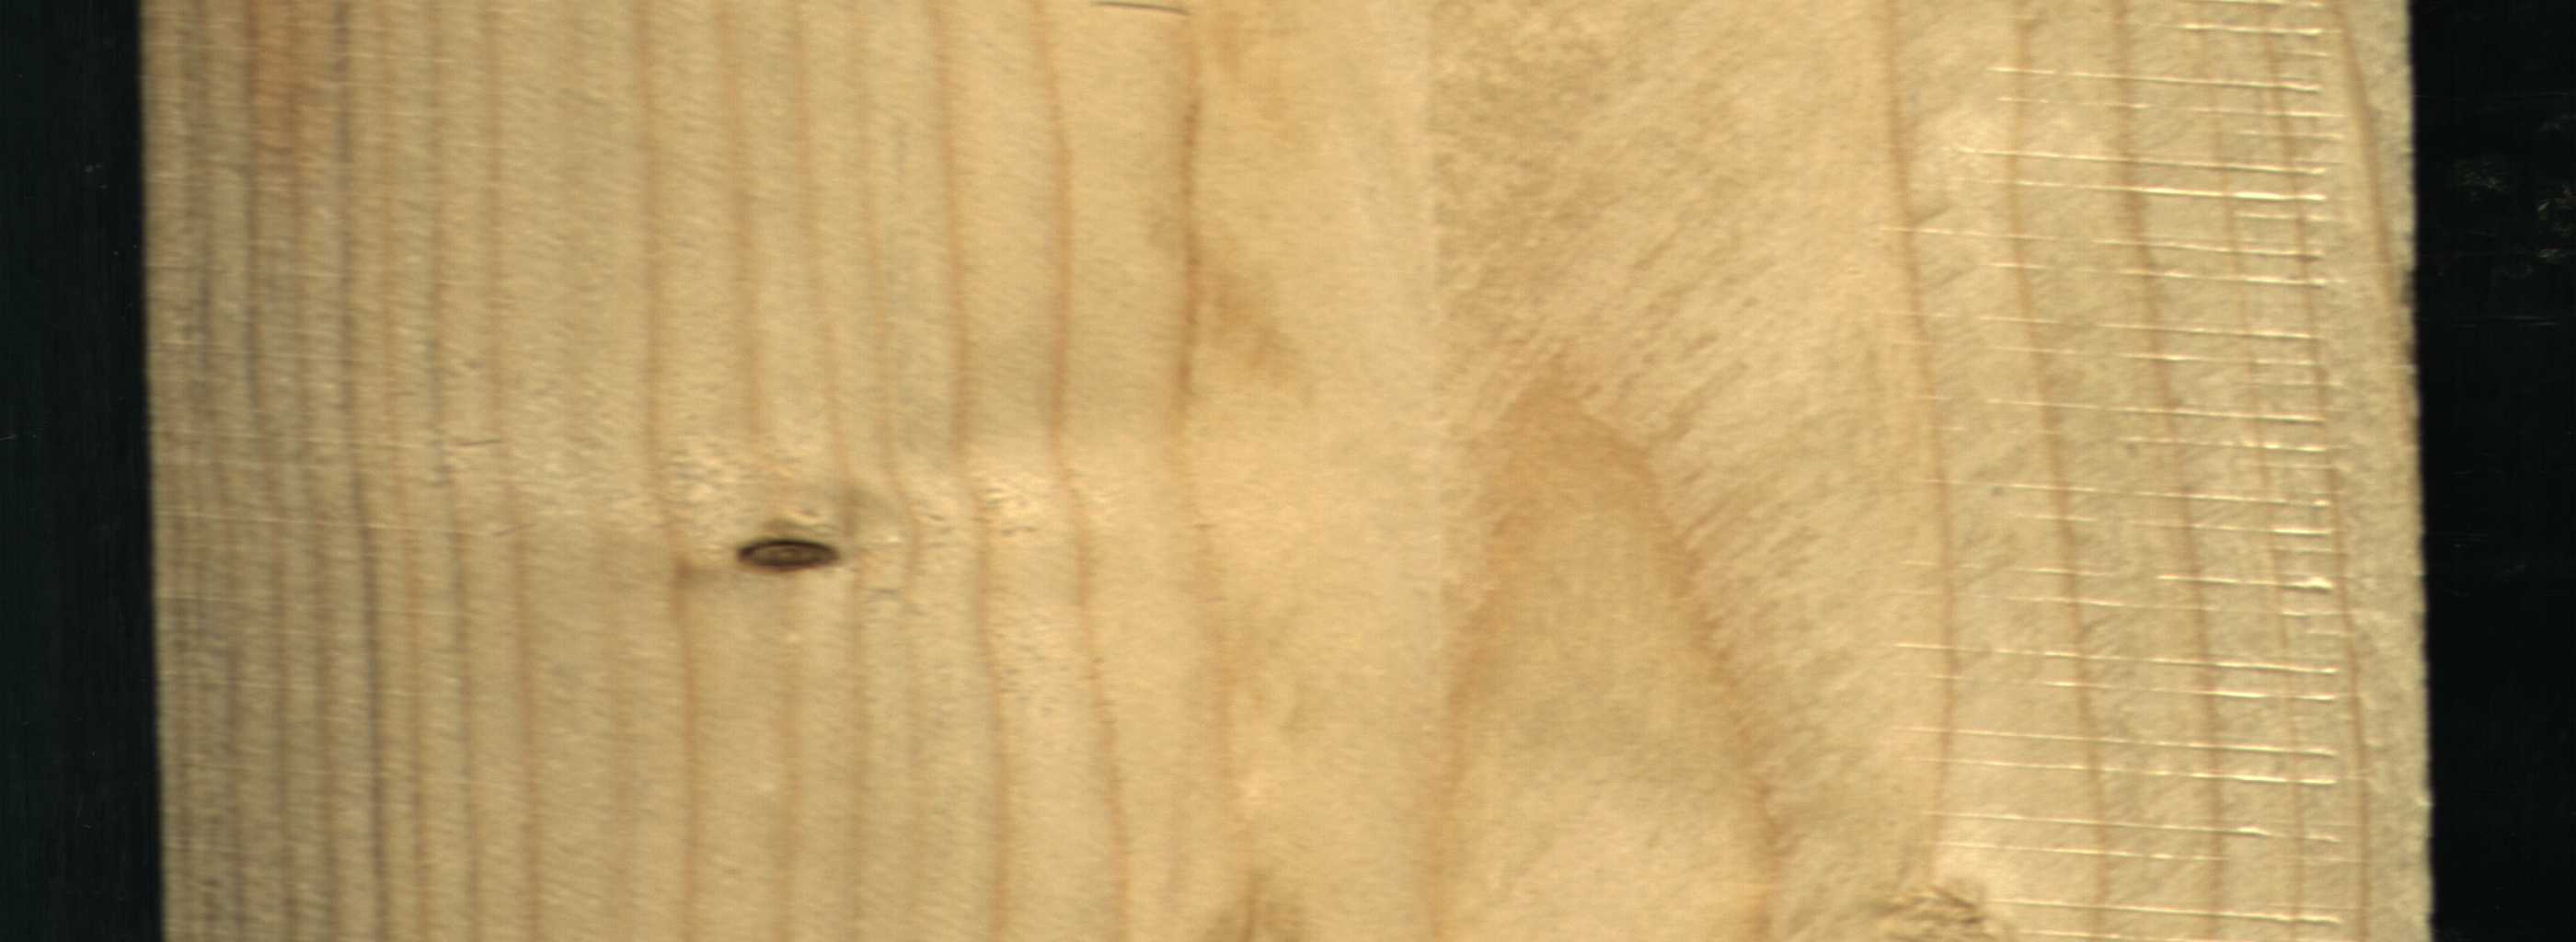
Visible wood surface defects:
Dead_Knot